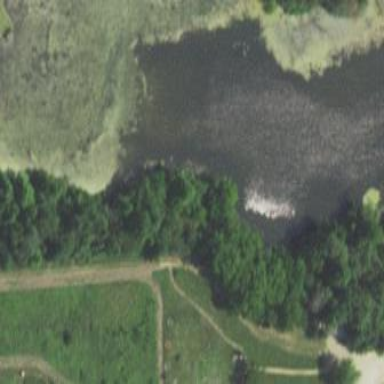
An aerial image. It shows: Serene pond surrounded by nature.